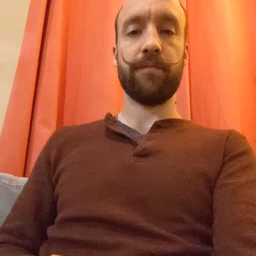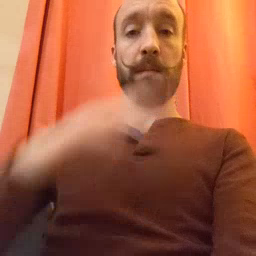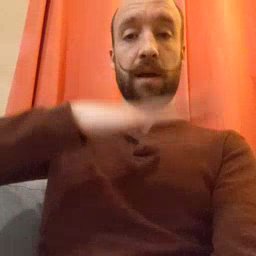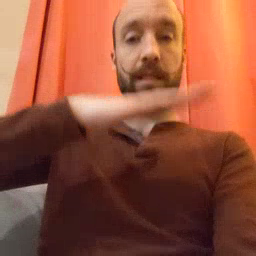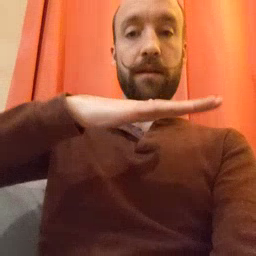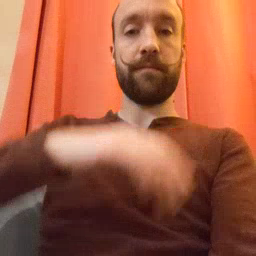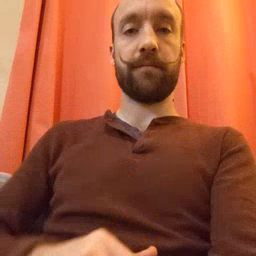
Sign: table